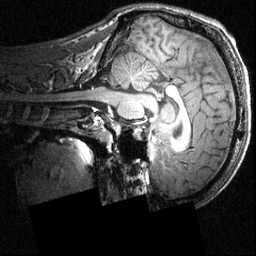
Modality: T1w
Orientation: sagittal
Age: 21
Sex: male
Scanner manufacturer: siemens
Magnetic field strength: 3.951 T
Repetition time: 1.5 s
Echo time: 0.00335 s